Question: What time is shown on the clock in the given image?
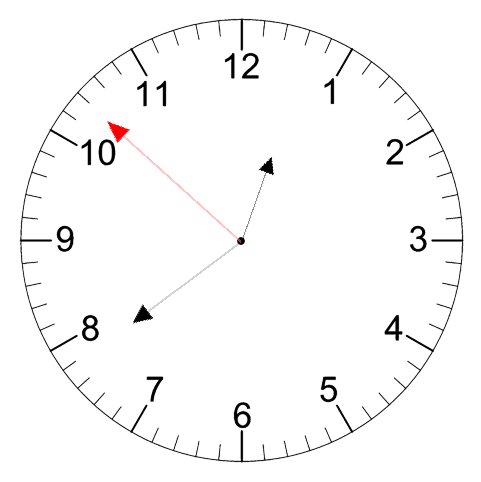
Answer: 12:38:52